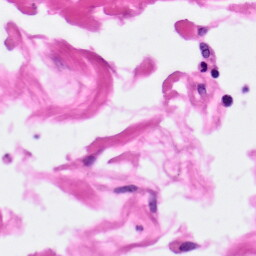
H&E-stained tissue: Pancreatic